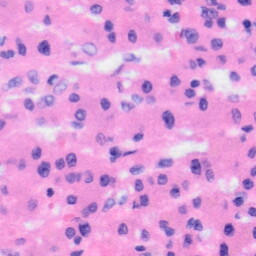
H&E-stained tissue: Liver